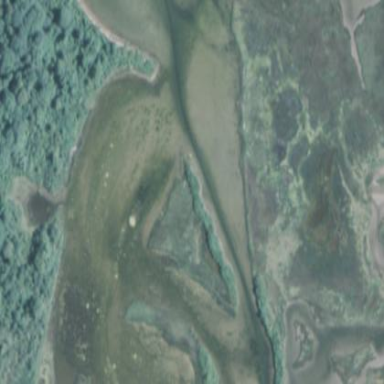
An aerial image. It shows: Saltmarsh wetland.